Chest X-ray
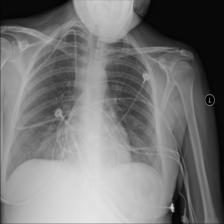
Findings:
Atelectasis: negative
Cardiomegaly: negative
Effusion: negative
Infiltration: negative
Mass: negative
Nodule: negative
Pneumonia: negative
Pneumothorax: negative
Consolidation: negative
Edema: negative
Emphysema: negative
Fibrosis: negative
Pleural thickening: negative
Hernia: negative